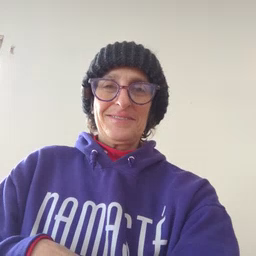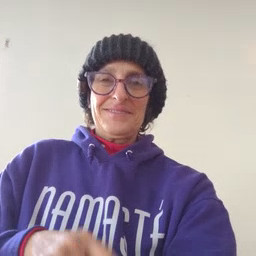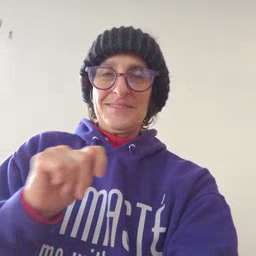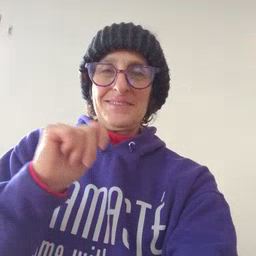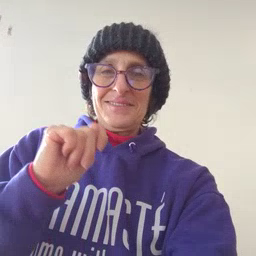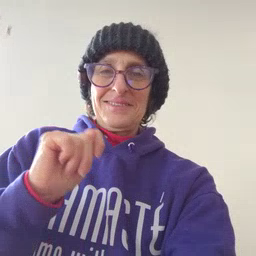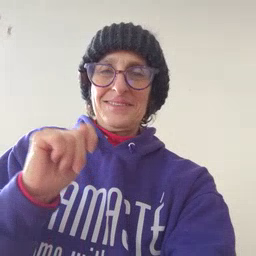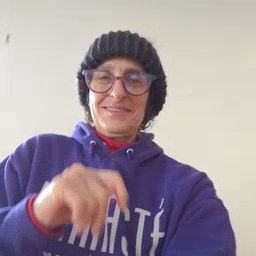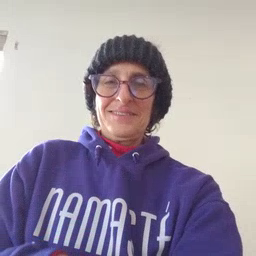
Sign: potty